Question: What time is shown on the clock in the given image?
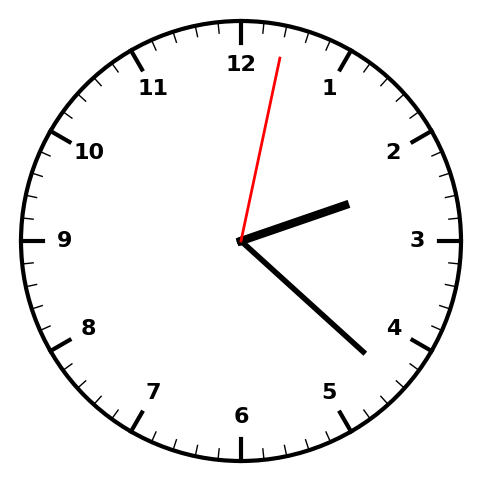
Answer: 02:22:02